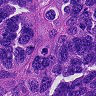
Metastatic tissue present: yes